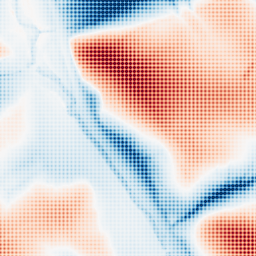
Category: classical
Decomposition family: gaussian_anisotropic
Decomposition parameters: sigma_x: 10
sigma_y: 50
Upsampling method: sinc_blackman
Upsampling parameters: scale: 4
kernel_size: 4
Upsampling scale: 4